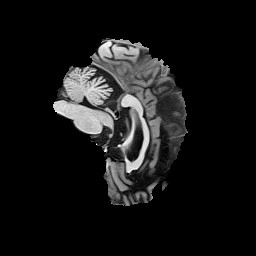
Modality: T1w
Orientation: sagittal